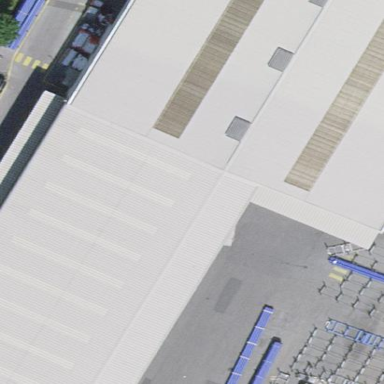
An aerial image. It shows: Industrial building.